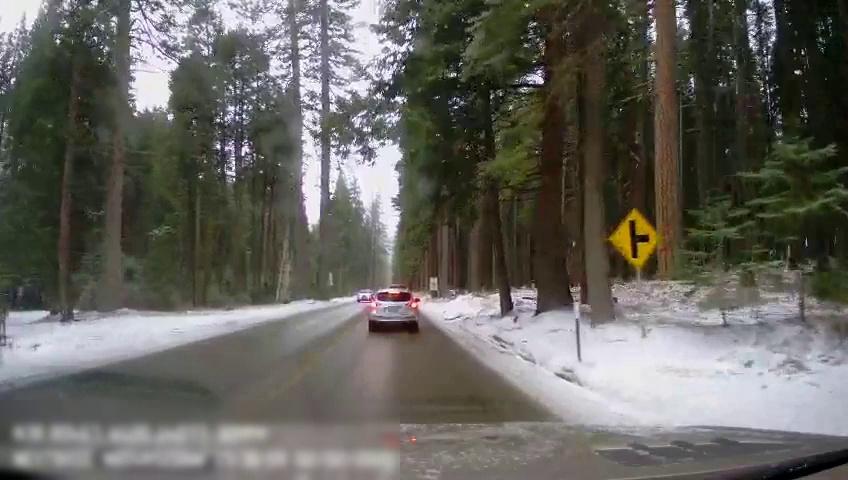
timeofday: Day
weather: Snowy
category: Drivable Space
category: Vehicles | SUV
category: Vehicles | Truck
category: Vehicles | SUV
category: Lanes | Current Lane
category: Traffic | Signs
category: Traffic | Signs